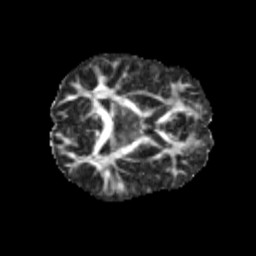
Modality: FA
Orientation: axial
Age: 11
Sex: male
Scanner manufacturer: siemens
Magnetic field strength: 3 T
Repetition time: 3.8 s
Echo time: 0.07 s